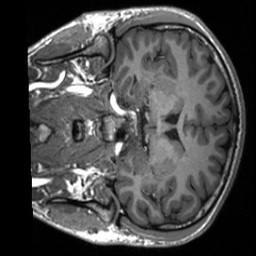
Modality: T1w
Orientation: coronal
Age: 22
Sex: male
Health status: healthy
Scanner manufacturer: siemens
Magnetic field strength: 3 T
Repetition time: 2 s
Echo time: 0.00232 s